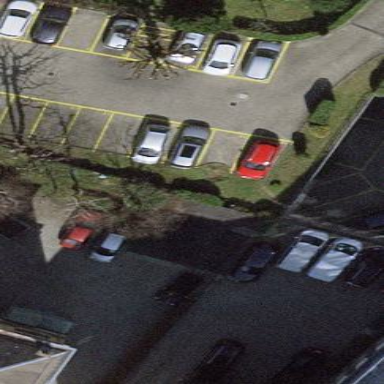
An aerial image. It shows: Parking area with surface.